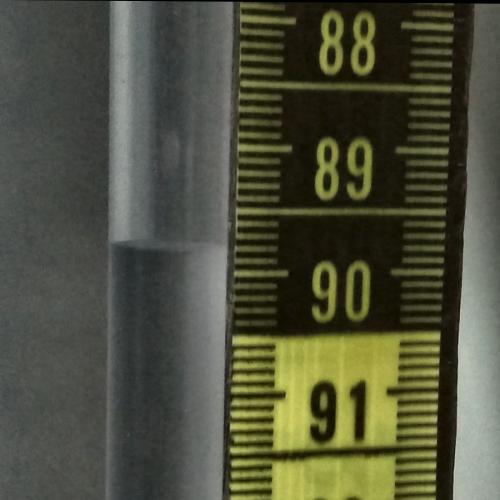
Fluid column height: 89.8 cm